Aerial crown-view tile of a tropical tree (Barro Colorado Island, Panama), acquired 20240918:
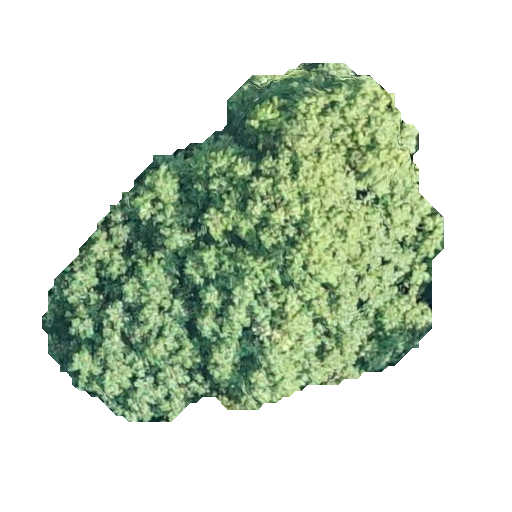
Species: Guarea guidonia
GBIF accepted scientific name: Guarea guidonia
Crown area: 152.076 m²